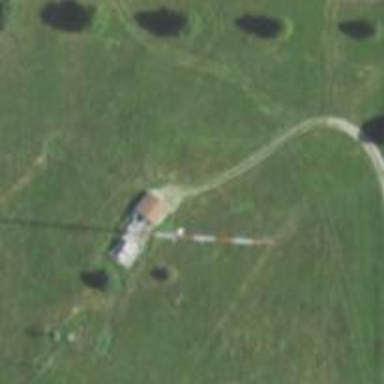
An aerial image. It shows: Man-made mast used for communication purposes.